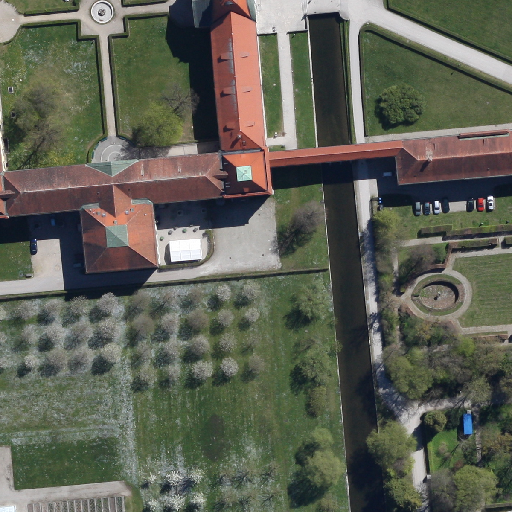
Referring expression: impervious surface